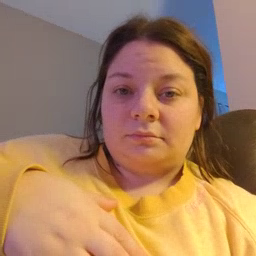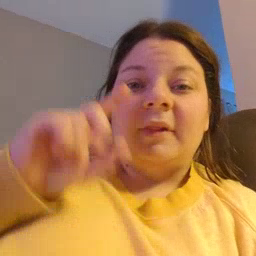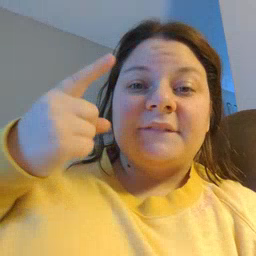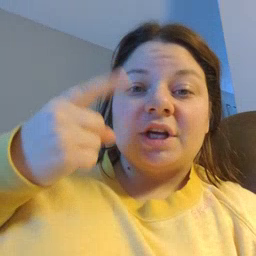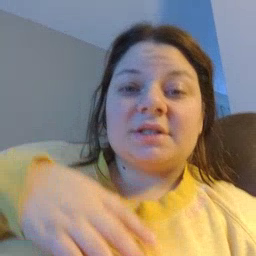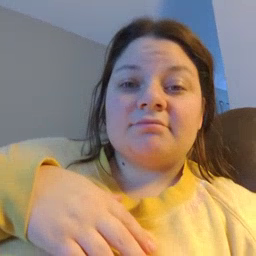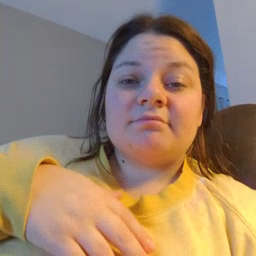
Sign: first